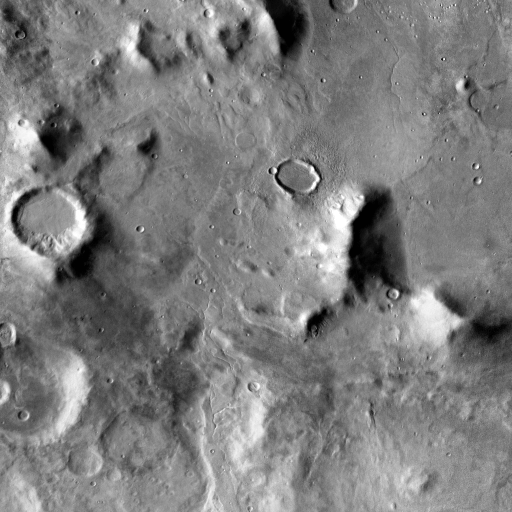
Crater classes present: Background, Other, Buried